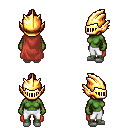
a pixel art fantasy rpg character, female body template, orc, green skin, maroon cape, white pants, pink short topknot hairstyle, gold helm, white slippers, four views (front, back, left, right), 2x2 character sprite sheet, small pixel art, hard edges, no anti-aliasing